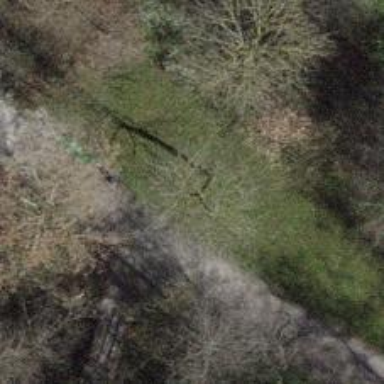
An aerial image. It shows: Bench.